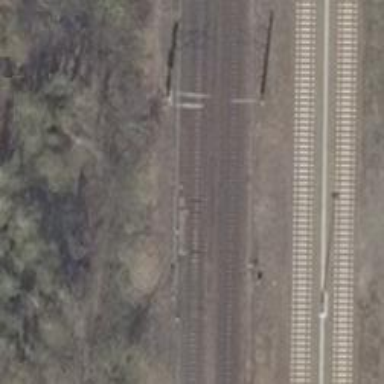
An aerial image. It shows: Railway track with contact line for electrification.